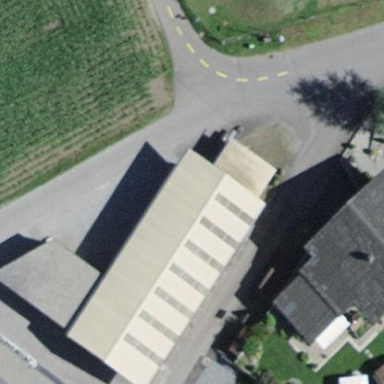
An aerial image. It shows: Shed.